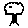
Label: tree